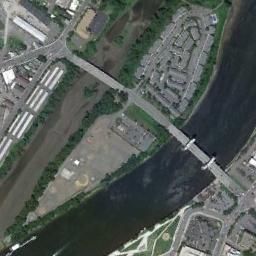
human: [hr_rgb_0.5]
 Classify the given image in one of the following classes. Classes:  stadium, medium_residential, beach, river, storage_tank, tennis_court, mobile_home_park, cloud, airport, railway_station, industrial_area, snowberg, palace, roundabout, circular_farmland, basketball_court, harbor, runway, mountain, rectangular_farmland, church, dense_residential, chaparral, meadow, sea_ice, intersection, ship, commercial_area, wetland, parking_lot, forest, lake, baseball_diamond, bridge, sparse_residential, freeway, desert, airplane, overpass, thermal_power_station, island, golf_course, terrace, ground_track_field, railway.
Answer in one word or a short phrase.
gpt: bridge